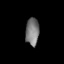
Tissue: lung
Cell type: Myeloid cells
Senescence score: 0.2371
Nuclear area (px): 365
Mean DAPI intensity: 119.923